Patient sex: M
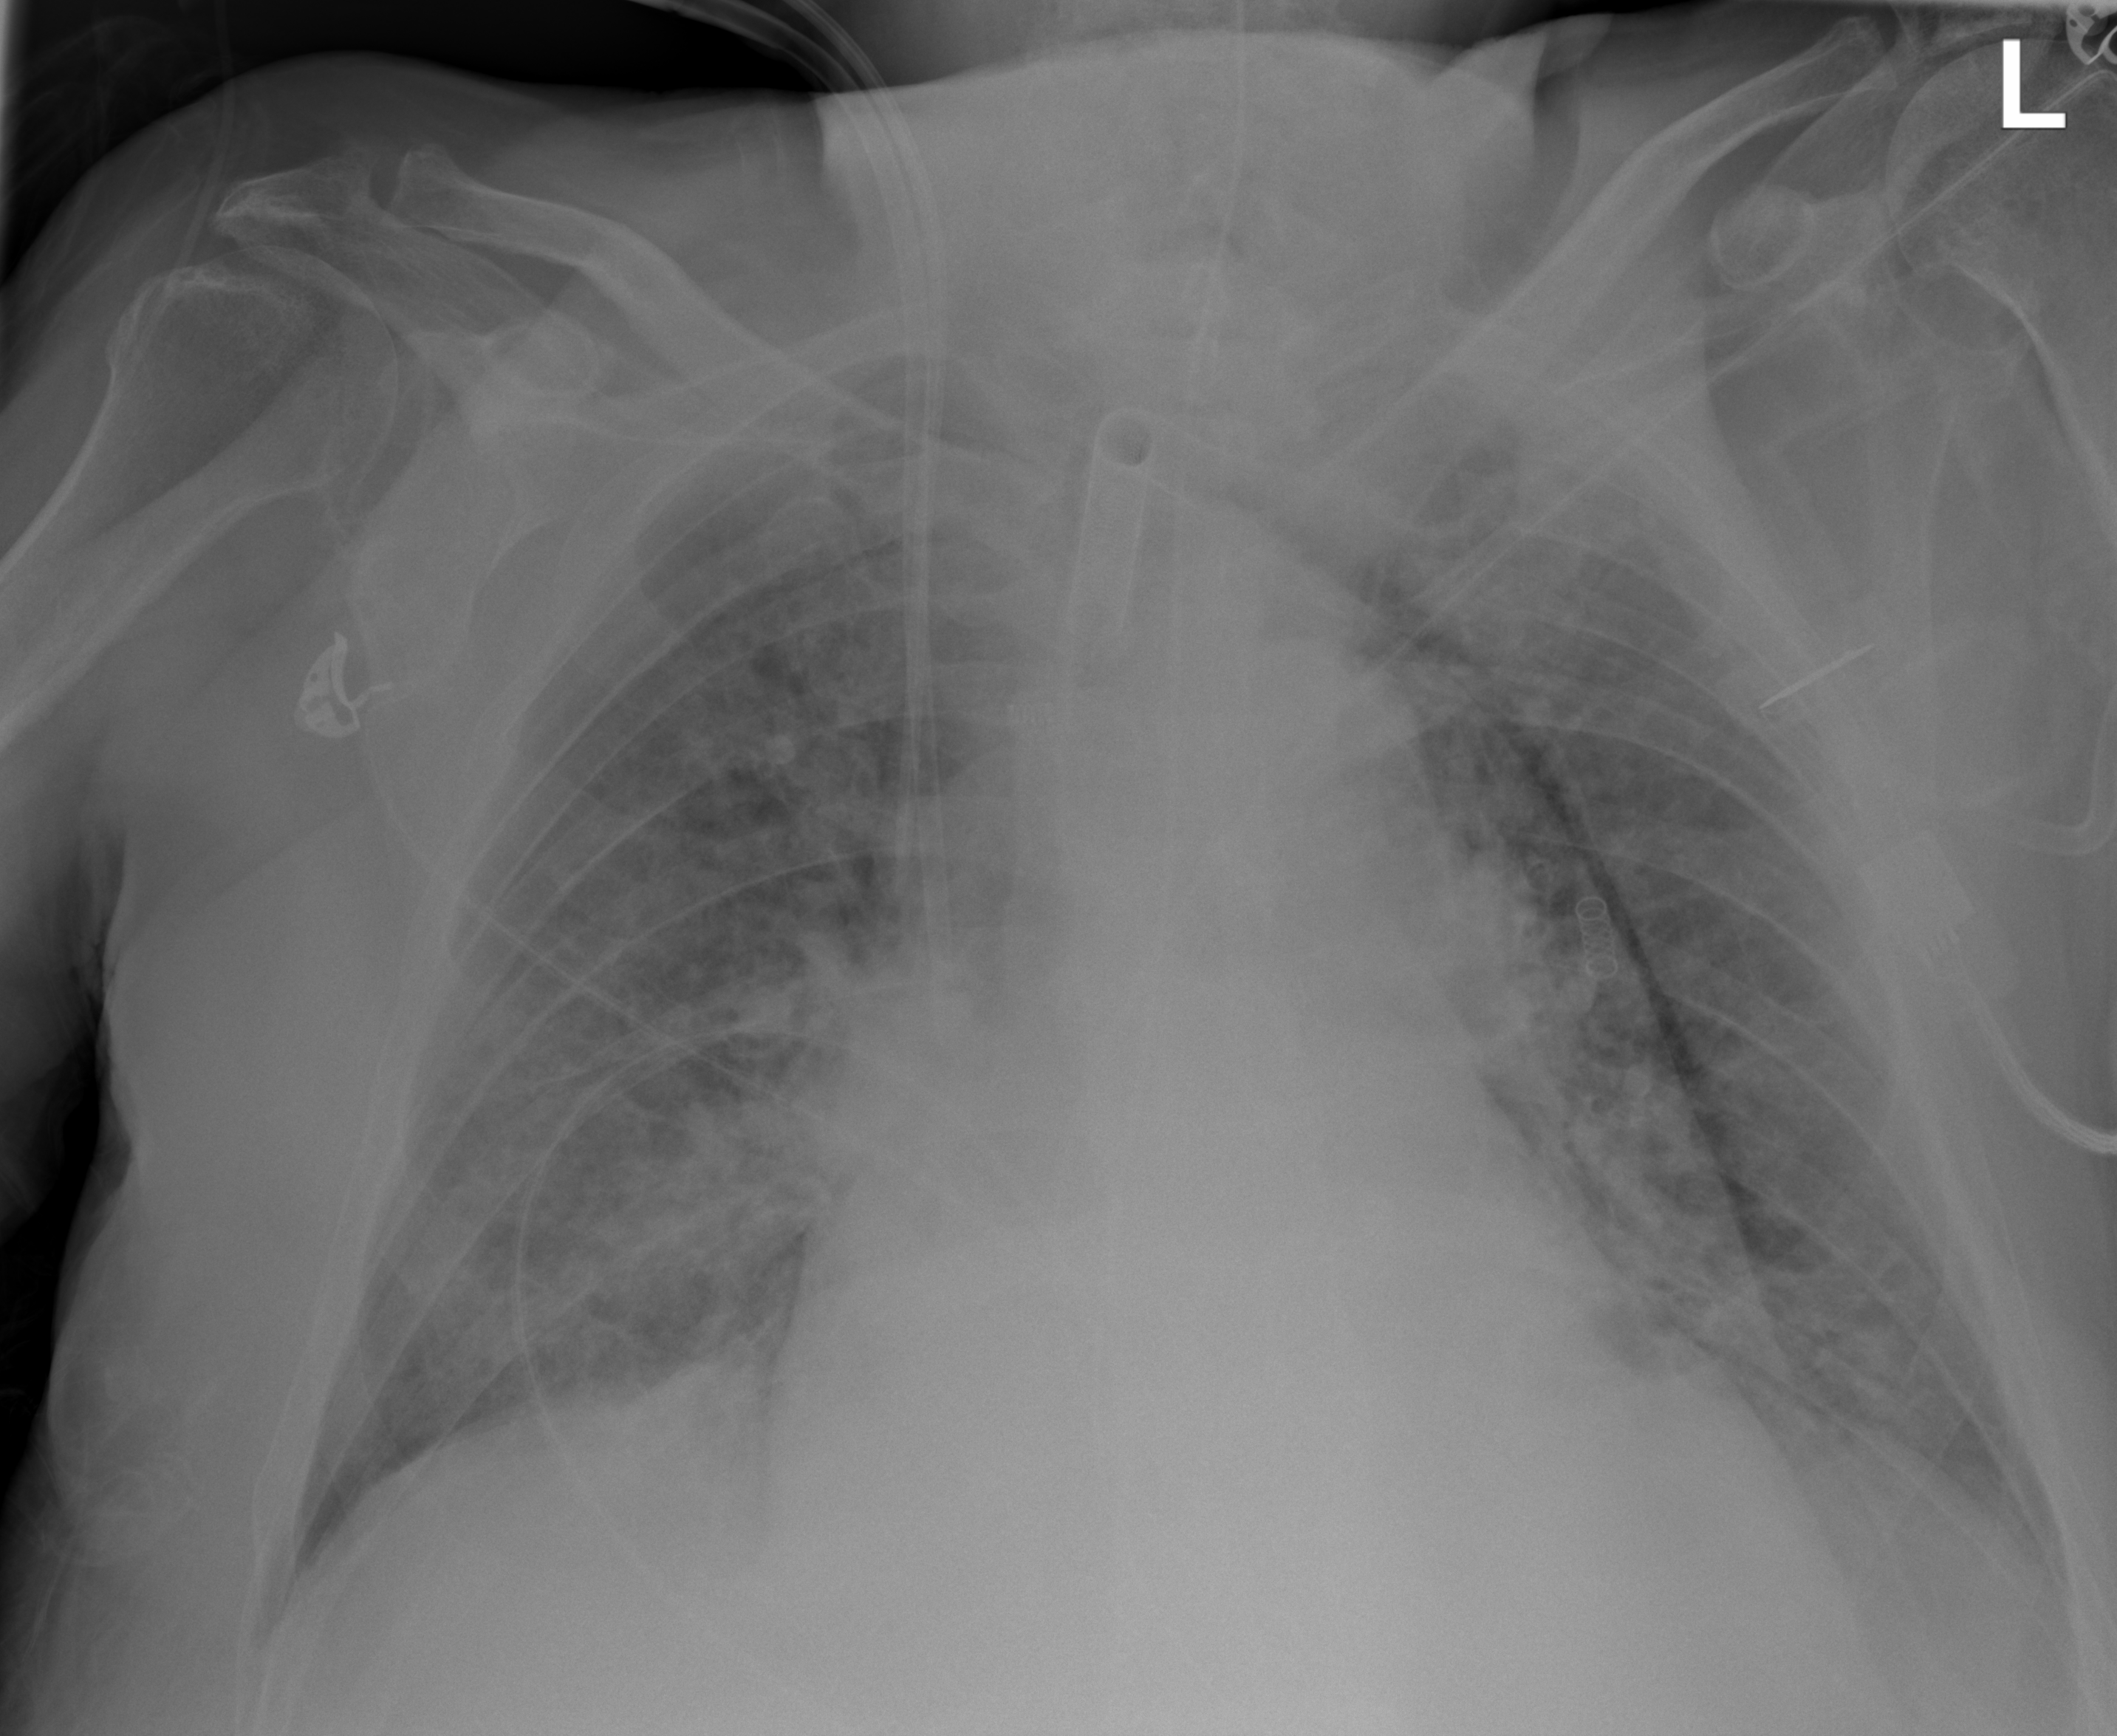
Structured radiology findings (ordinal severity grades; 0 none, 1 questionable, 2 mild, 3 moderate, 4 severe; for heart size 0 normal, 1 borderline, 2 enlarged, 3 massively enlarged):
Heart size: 2
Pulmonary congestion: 3
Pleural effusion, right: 0
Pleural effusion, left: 0
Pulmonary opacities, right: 3
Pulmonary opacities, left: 2
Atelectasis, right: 3
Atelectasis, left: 2